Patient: sex M, age 63
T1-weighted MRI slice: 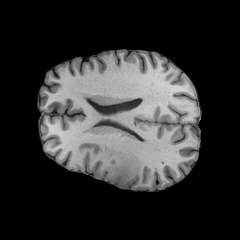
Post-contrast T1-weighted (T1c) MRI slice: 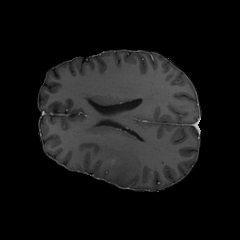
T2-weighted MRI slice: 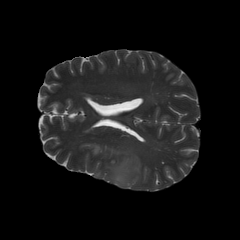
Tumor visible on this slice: yes
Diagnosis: Glioblastoma, IDH-wildtype
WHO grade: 4